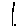
Label: line